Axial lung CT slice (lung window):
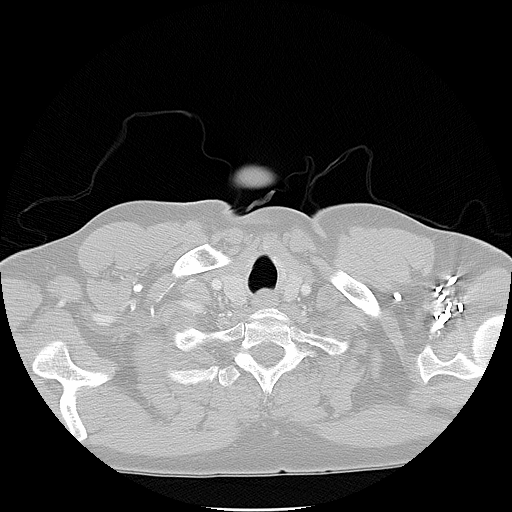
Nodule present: no